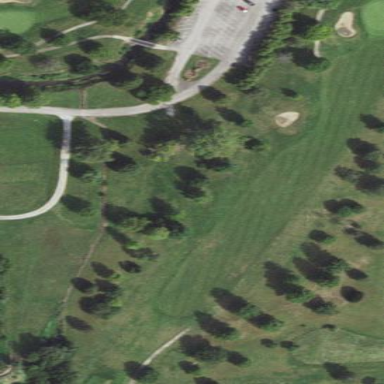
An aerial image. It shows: Golf fairway surrounded by grass.